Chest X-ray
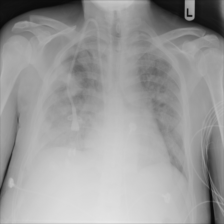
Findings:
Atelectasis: negative
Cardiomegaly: negative
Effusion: negative
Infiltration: negative
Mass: negative
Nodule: negative
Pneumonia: negative
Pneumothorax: negative
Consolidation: negative
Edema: negative
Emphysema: negative
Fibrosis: negative
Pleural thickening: negative
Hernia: negative